Field crop: maize
Growth stage: 2
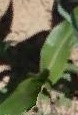
Species: maize